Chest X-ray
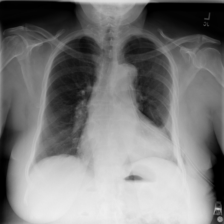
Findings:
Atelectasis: negative
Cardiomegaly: negative
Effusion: negative
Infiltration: negative
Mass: negative
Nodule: negative
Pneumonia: negative
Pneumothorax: positive
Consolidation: negative
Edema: negative
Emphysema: negative
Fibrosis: negative
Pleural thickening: negative
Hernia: negative